Question: I'm trying to convert a JSON string to DateTime by getting the date from headers, and encountering an error.
My code:
'''
if (actionContext.Request.Headers.Contains("DataSync"))
{
var date = actionContext.Request.Headers.GetValues("DataSync").First();
userRequest.LastSync =
JsonConvert.DeserializeObject<DateTime>(date,new IsoDateTimeConverter());
}
'''
Error:
'''
"Message": "An error has occurred.",
"ExceptionMessage": "Error reading date. Unexpected token: Integer. Path '', line 1, position 2.",
"ExceptionType": "Newtonsoft.Json.JsonReaderException",
"StackTrace": " em Newtonsoft.Json.JsonReader.ReadAsDateTimeInternal()\ \ em Newtonsoft.Json.Serialization.JsonSerializerInternalReader.ReadForType(JsonReader reader, JsonContract contract, Boolean hasConverter)\ \ em Newtonsoft.Json.Serialization.JsonSerializerInternalReader.Deserialize(JsonReader reader, Type objectType, Boolean checkAdditionalContent)\ \ em Newtonsoft.Json.JsonSerializer.DeserializeInternal(JsonReader reader, Type objectType)\ \ em Newtonsoft.Json.JsonConvert.DeserializeObject(String value, Type type, JsonSerializerSettings settings)\ \ em Newtonsoft.Json.JsonConvert.DeserializeObject<URL>
'''
I am using postman for testing. I am calling my controller and passing the date in headers on postman.
What can i do for fix this error?
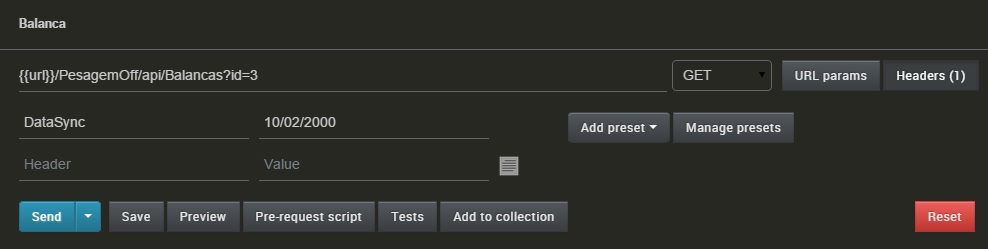
Answer: Use 'DateTime.Parse()'